Question: I am e2e testing an AngularJS app with Protractor.
Each time I run a spec, Firefox opens, quits this pops up:
and then firefox works and the specs run fine. This stays infront of whatever I'm working on after the test and is annoying. Any fixes?
I am running protractor, configured on localhost:4444, and using the firefox browser (firefox 39), and running on mac osx 10.
I saw this posted on the Protractor Github page but no one seems to have an answer for it quite yet so I figured I'd ask here as well.
<URL>
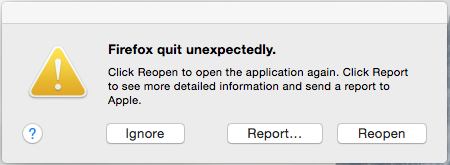
Answer: This is definitely due to compatibility issues between your selenium webdriver and Firefox. I've personally had this problem before until I've downgraded Firefox to, at most, <URL>:
'''
webdriver-manager update
'''
See also:
- <URL>